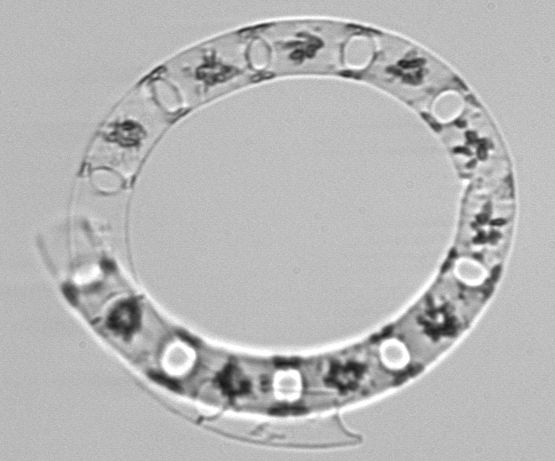
Label: Eucampia